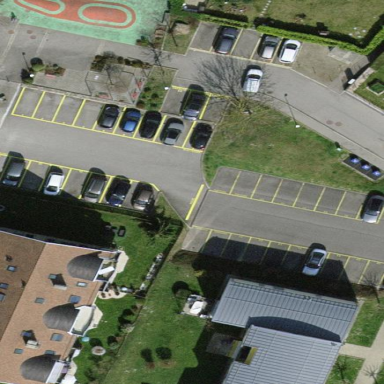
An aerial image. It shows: Parking area with surface.